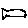
Label: fish